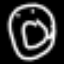
Label: donut